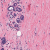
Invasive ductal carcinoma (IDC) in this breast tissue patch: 0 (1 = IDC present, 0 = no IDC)